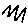
Label: zigzag